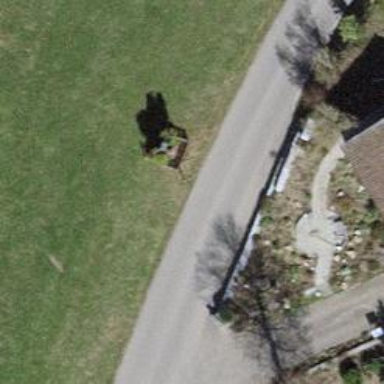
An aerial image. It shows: Historic wayside cross.